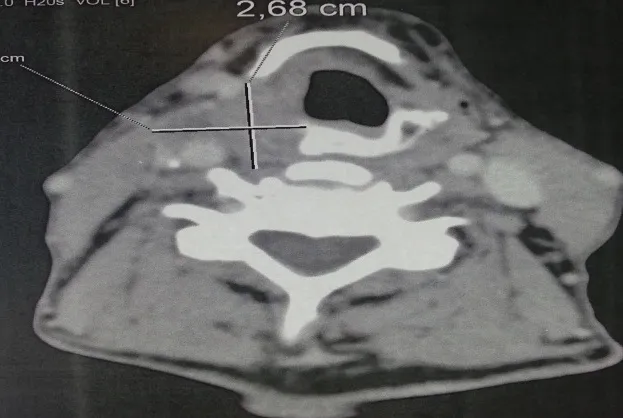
A cervical tomodensitometry showing a right hypopharyngeal process measuring 30 x 27mm coming into contact with the right primitive carotid artery.
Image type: radiology (ct)